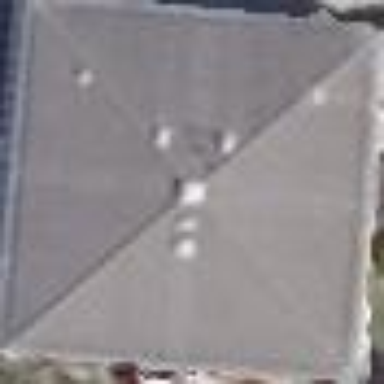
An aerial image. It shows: Residential building with pyramidal roof shape.